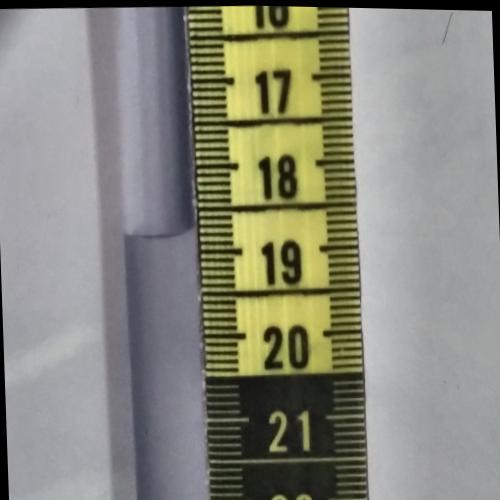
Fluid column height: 18.8 cm